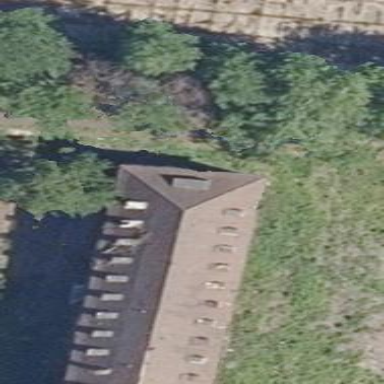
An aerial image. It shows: Building with hipped roof made of roof tiles.